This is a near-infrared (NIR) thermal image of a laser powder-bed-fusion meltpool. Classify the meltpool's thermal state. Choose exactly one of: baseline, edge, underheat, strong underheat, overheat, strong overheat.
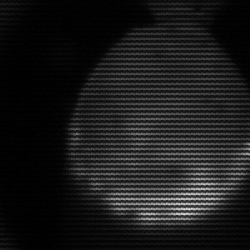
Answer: edge